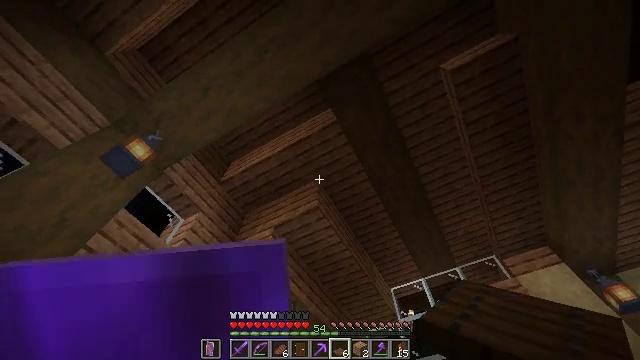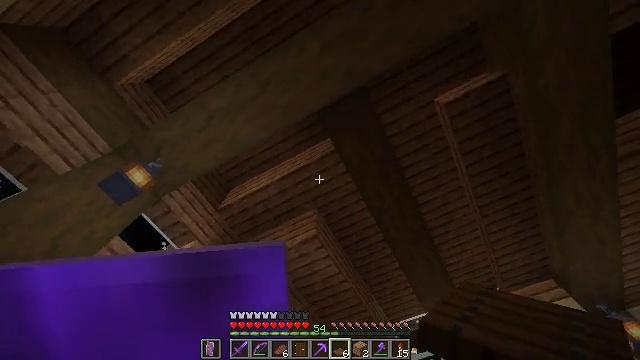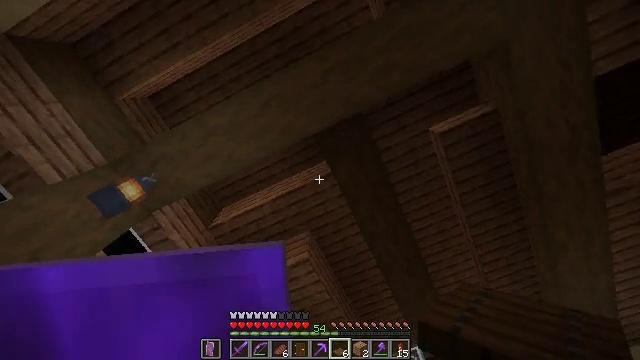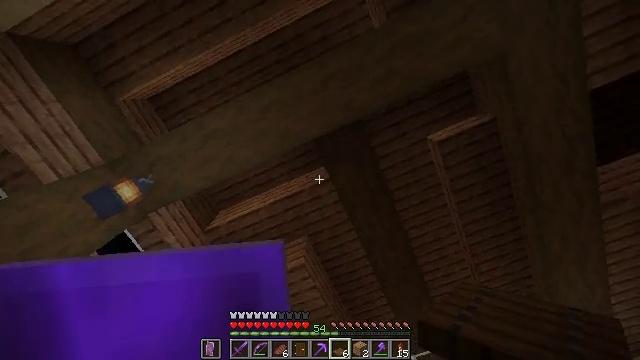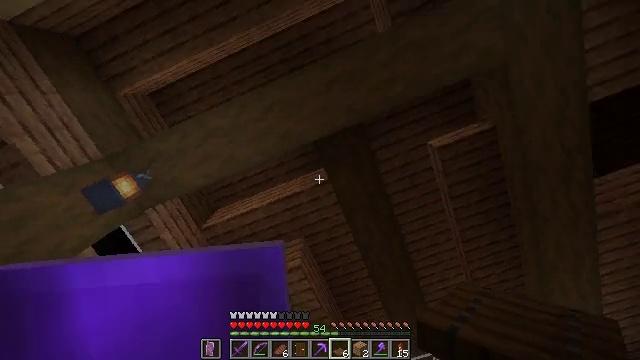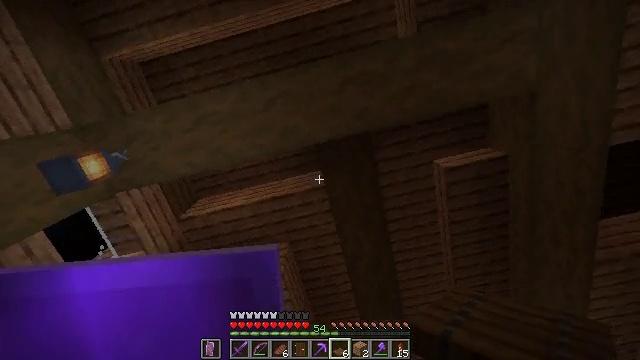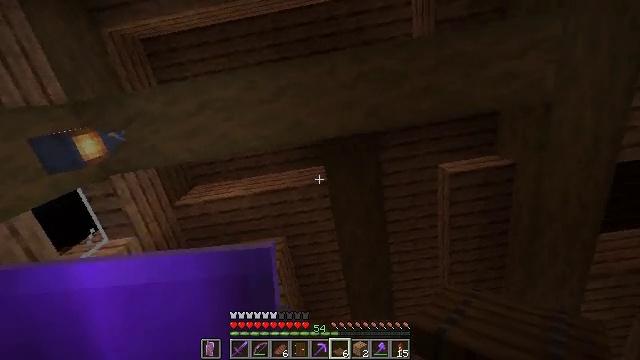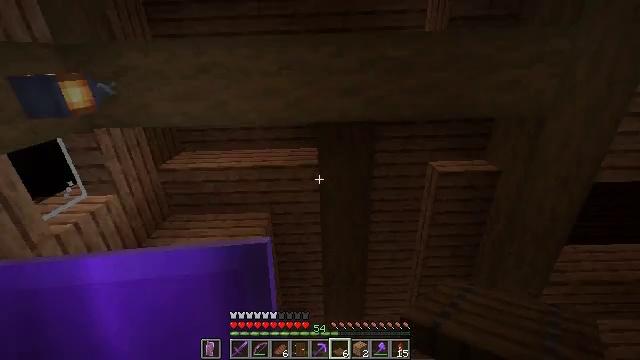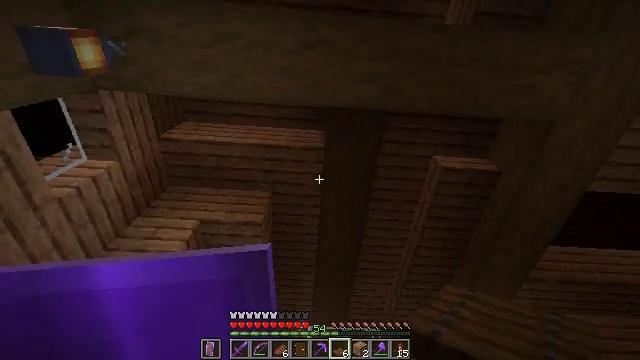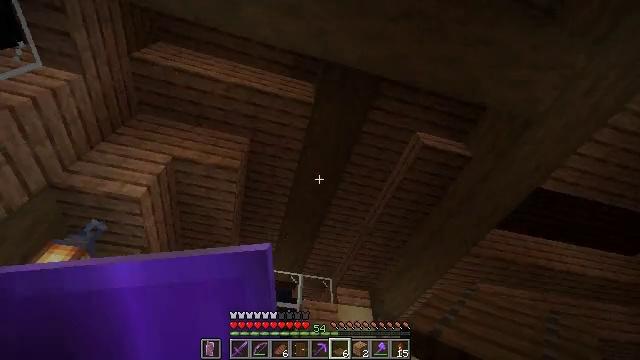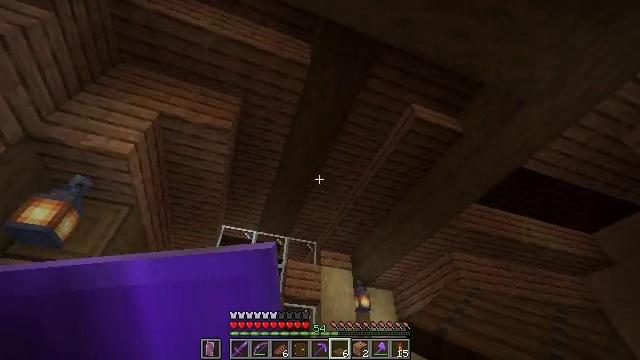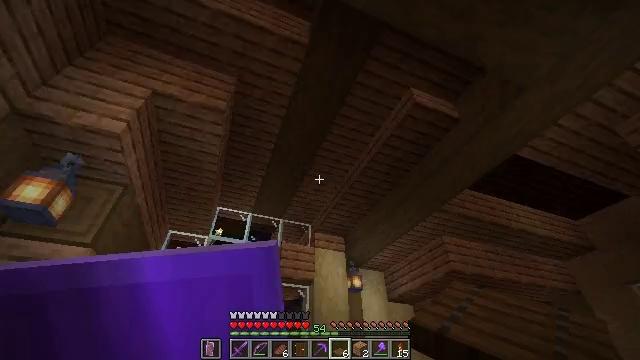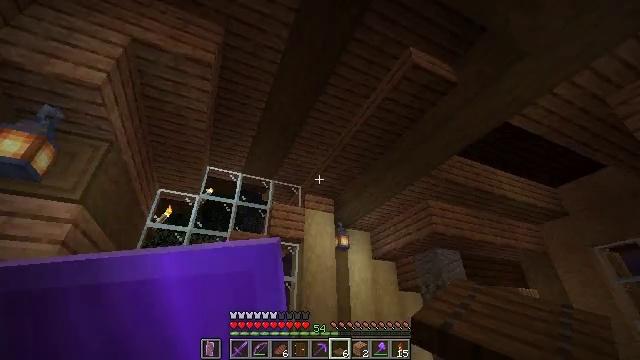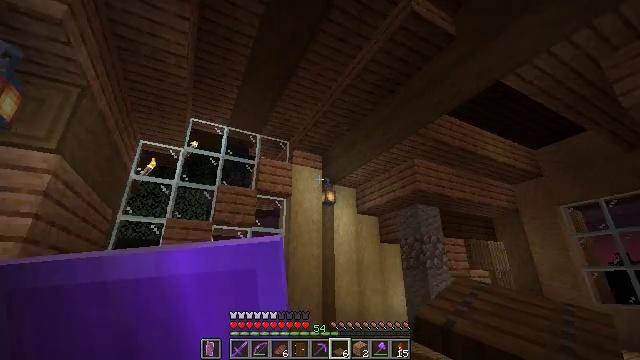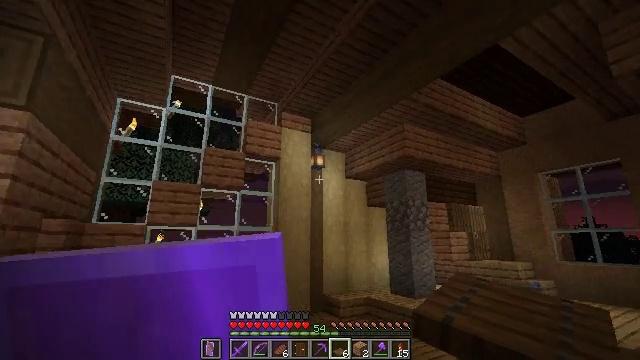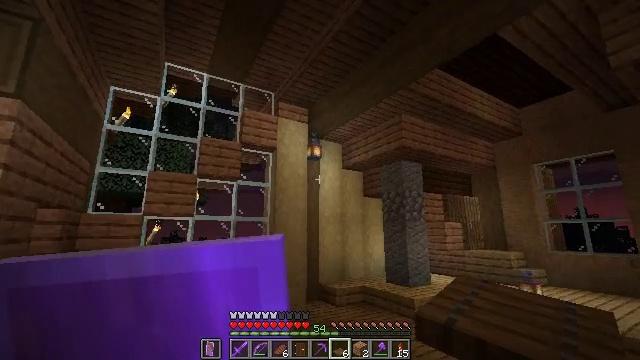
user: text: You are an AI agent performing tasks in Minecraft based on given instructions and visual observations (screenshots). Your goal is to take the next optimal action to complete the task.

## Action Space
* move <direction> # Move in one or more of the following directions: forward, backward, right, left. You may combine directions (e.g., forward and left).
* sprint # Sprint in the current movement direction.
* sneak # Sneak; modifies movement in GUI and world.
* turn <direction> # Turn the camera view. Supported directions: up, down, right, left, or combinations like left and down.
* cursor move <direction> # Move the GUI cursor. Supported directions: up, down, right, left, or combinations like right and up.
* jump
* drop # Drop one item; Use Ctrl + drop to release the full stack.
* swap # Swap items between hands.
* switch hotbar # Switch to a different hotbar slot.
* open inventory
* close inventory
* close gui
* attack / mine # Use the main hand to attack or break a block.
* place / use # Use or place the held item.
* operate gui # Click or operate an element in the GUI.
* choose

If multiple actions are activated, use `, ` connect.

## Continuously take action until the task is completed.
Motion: motion action
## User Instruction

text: Mine the spruce trapdoor by breaking it.
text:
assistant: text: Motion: turn up
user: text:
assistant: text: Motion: turn right and up
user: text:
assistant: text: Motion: turn right and up
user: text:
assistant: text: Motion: move left, turn right
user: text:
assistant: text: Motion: move left, turn right
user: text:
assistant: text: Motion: move left, turn right and down
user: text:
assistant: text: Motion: move left, turn right and down
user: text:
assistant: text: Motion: move left, turn right and down
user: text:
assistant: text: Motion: turn right and down
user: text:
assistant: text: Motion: turn right and down
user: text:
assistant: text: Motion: turn right and down
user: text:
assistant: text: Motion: turn right and down
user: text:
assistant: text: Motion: turn right and down
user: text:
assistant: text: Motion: turn right and down
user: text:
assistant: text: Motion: turn down
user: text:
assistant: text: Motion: turn right and down
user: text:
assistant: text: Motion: turn down
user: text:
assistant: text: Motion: no_op
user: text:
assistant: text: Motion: no_op
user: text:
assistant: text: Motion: no_op
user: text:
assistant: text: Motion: no_op
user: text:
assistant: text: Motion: no_op
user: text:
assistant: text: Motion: move forward
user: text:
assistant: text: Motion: move forward
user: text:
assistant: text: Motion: move forward
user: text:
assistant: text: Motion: move forward
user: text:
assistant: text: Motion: move forward, turn left
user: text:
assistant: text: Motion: move forward
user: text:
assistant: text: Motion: move forward
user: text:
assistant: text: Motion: move forward